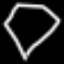
Label: diamond